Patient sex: M
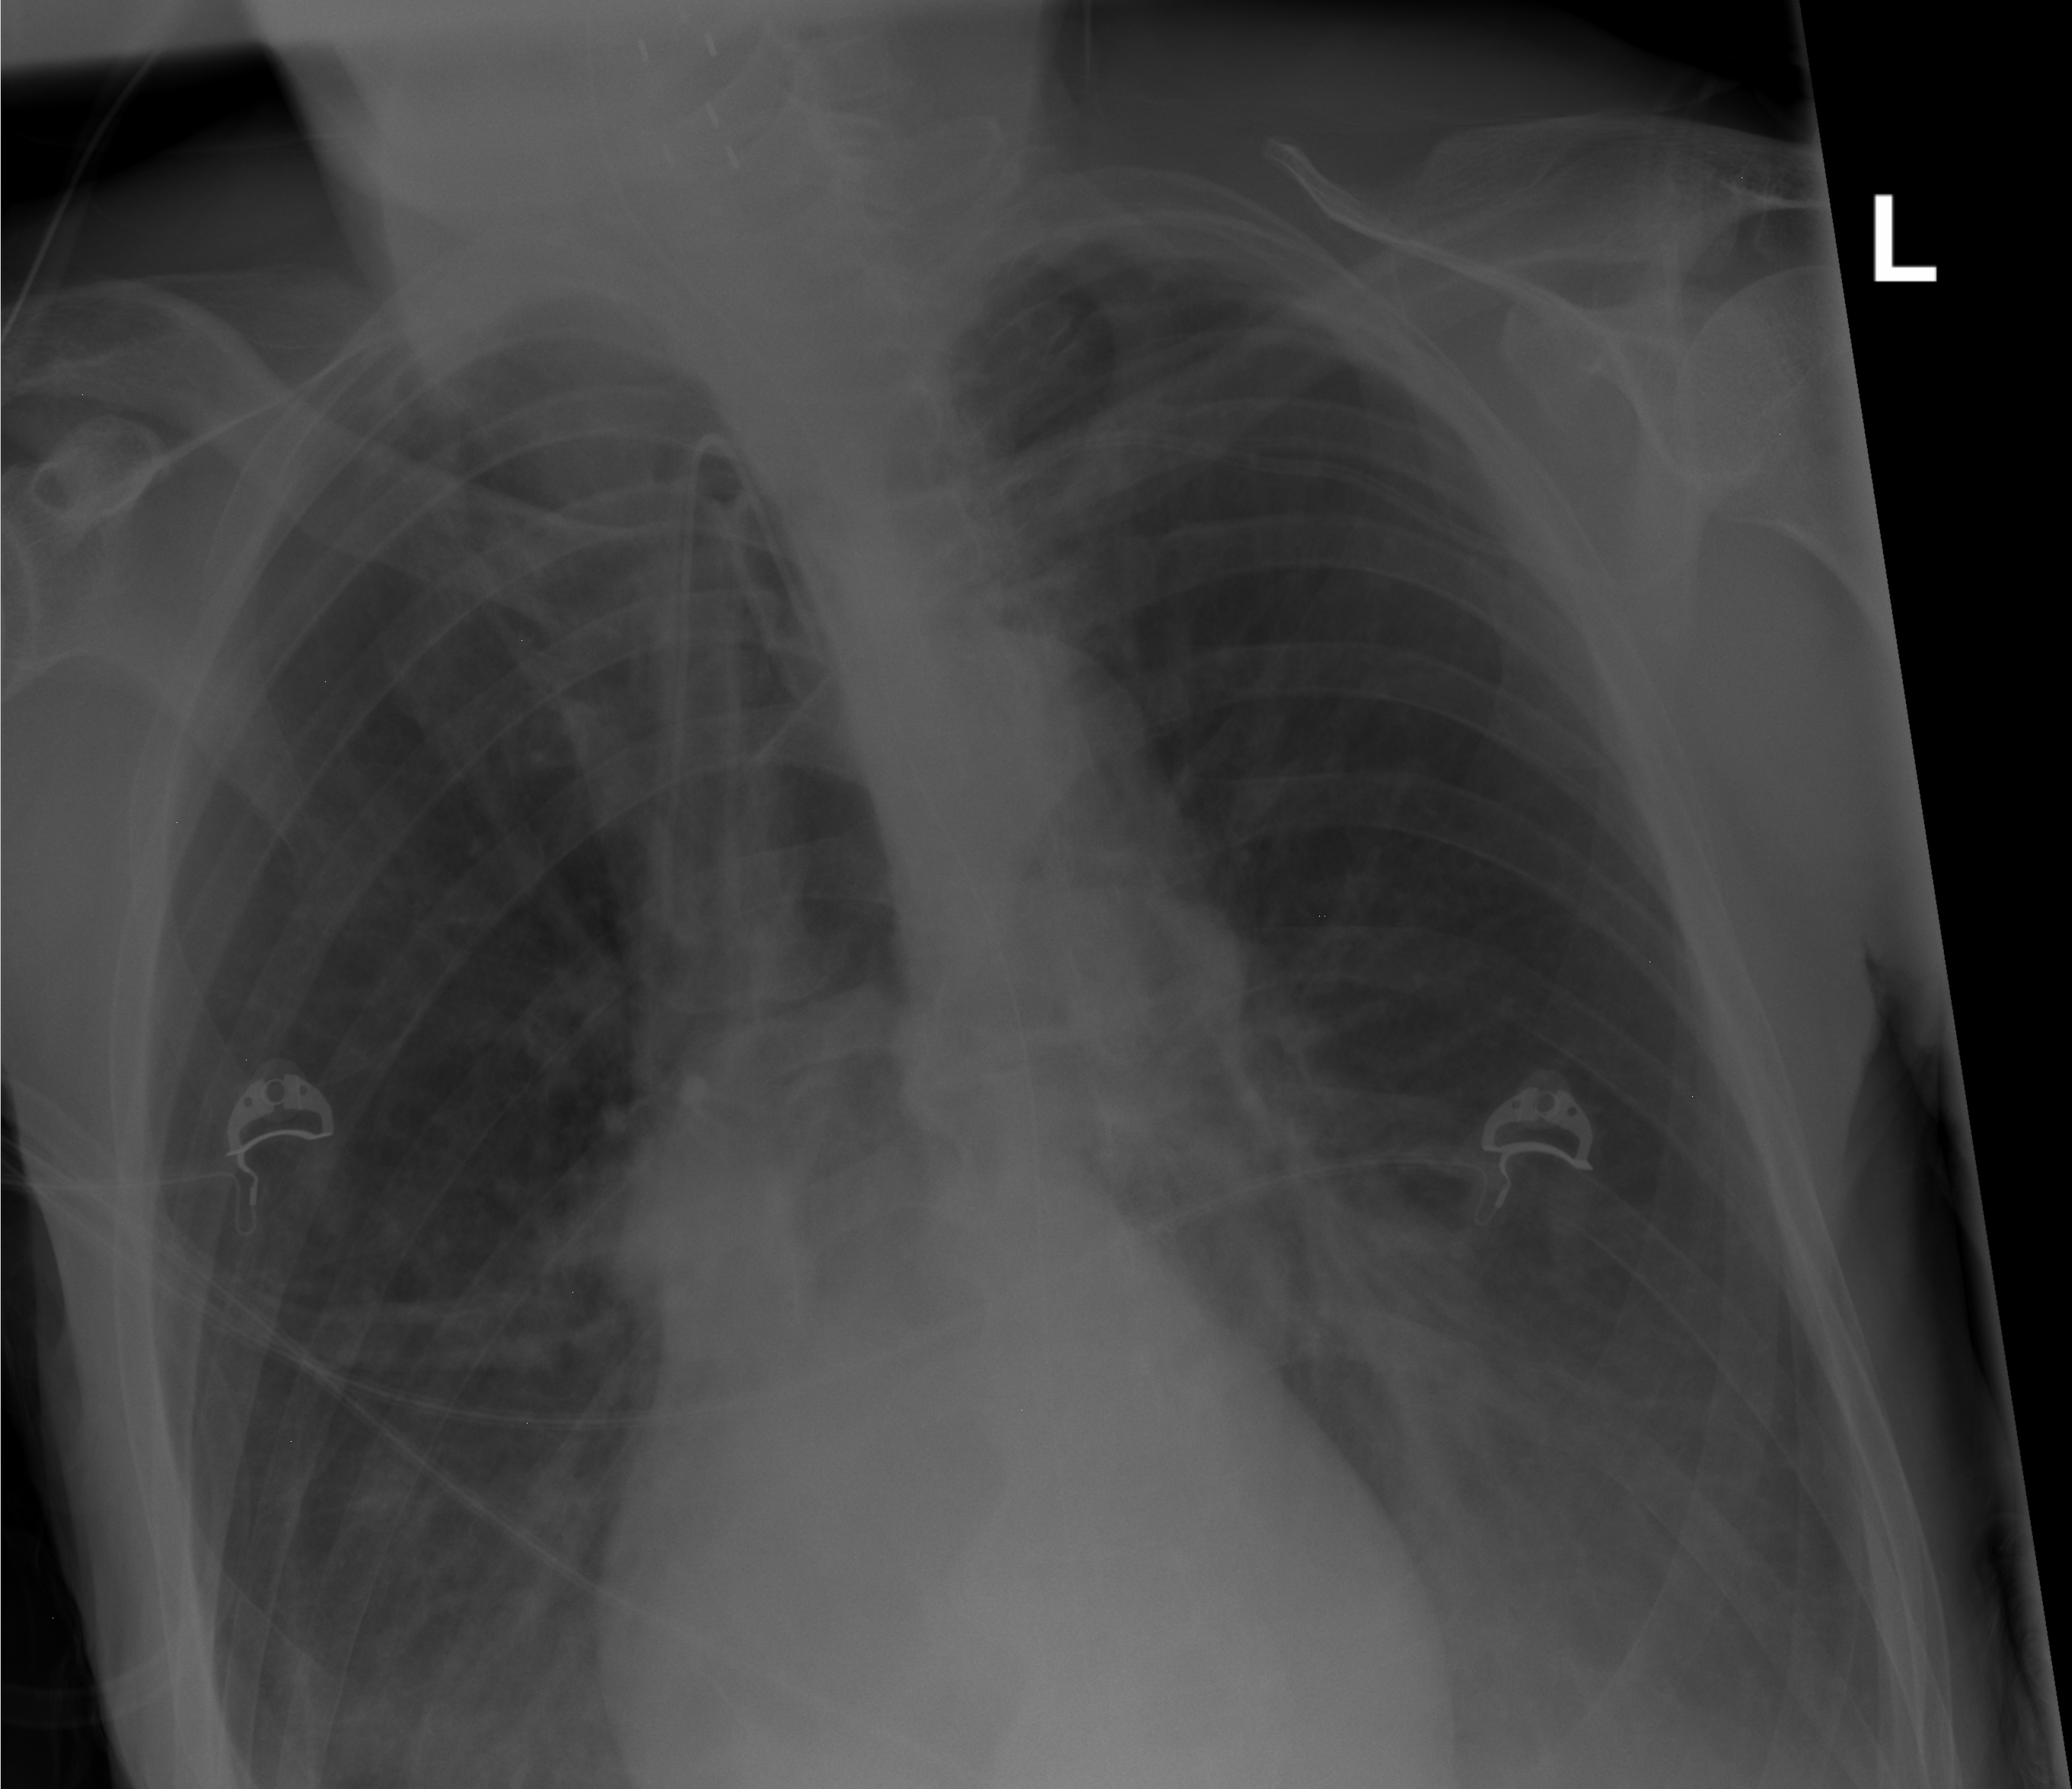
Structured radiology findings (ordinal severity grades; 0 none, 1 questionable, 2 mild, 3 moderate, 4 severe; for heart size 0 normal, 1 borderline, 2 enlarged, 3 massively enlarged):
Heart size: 0
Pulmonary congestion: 0
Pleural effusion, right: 2
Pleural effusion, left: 2
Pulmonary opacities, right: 0
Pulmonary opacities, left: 0
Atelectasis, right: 2
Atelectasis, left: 2